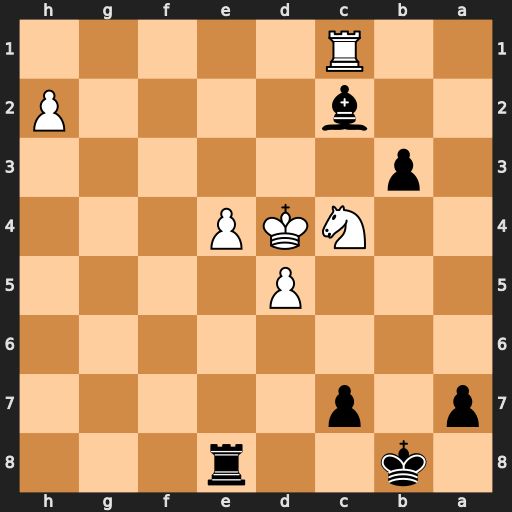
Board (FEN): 1k2r3/p1p5/8/3P4/2NKP3/1p6/2b4P/2R5
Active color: b
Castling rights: -
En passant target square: -
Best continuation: Rxe4+ Kc3 Rxc4+ Kxc4 b2 Rxc2 b1=Q